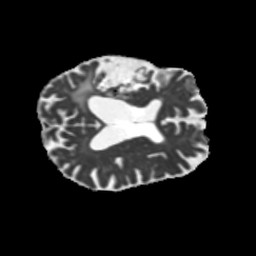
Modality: MD
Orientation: axial
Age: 68
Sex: male
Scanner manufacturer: siemens
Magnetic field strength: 3 T
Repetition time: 5.25 s
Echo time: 0.08 s